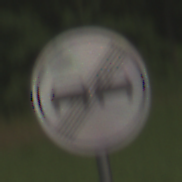
Verkehrszeichen: EndeUeberholverbot
Umgebung: Outdoor, Nature
Tageszeit: SunriseSunset
Wetter: PartlyCloudy
Licht: Natural
Jahreszeit: NotSpecified
Kontrast: MediumContrast